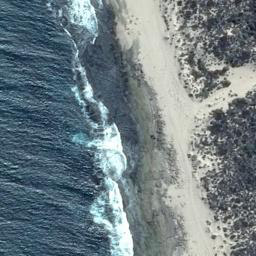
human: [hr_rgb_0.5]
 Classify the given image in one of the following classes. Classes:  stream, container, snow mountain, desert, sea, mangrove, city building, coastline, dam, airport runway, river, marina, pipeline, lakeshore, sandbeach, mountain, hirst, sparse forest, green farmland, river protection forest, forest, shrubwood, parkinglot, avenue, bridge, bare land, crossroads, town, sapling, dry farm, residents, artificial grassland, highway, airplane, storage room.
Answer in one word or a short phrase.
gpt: coastline